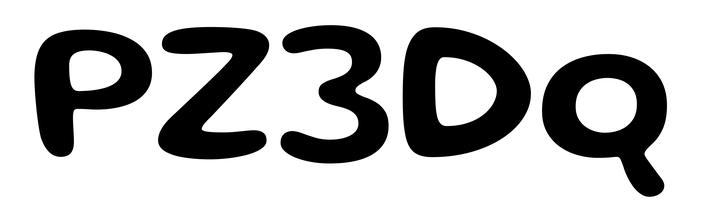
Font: Gluten_Medium